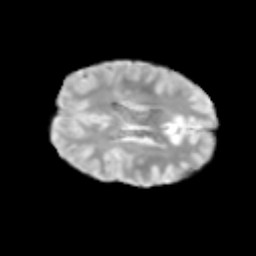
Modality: T2w
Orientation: axial
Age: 10
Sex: male
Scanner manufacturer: siemens
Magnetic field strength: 3 T
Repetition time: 3.8 s
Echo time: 0.07 s